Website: lowes
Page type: payment
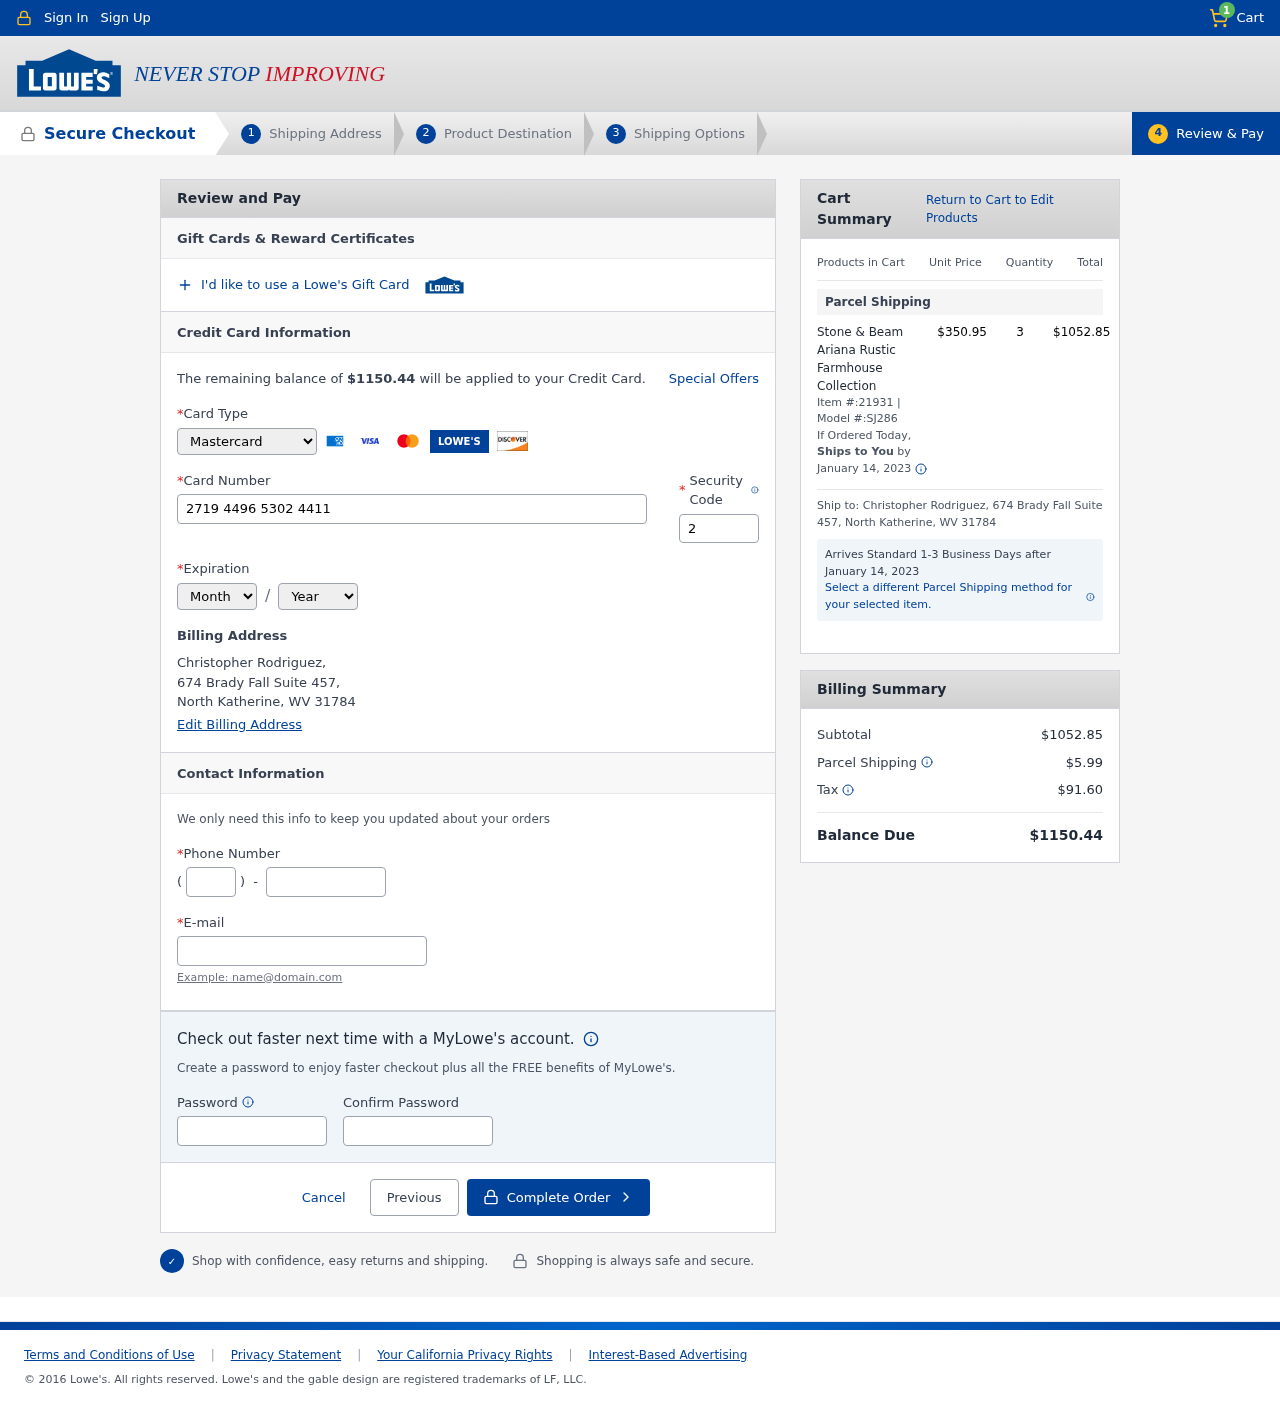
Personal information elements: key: PII_CARD_CVV
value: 266
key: PII_CARD_EXPIRY_MONTH
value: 04
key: PII_CARD_EXPIRY_YEAR
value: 29
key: PII_CARD_NUMBER
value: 2719 4496 5302 4411
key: PII_CARD_TYPE
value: Mastercard
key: PII_CITY_STATE_ZIP
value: North Katherine, WV 31784
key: PII_EMAIL
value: crodriguez@hotmail.com
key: PII_FULLNAME
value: Christopher Rodriguez,
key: PII_PHONE
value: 6919711752
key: PII_PHONE_AREA
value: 691
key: PII_STREET
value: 674 Brady Fall Suite 457
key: PII_STREET
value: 674 Brady Fall Suite 457,
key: PII_FULLNAME2
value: Christopher Rodriguez
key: PII_CITY
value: North Katherine
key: PII_STATE_ABBR
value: WV
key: PII_POSTCODE
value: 31784
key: PII_POSTCODE_FULL
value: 31784
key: PII_CITY_STATE
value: North Katherine, WV
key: PII_POSTCODE_NUMERIC
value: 31784
Product elements: key: PRODUCT1_NAME
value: Stone & Beam Ariana Rustic Farmhouse Collection
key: PRODUCT1_PRICE
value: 350.95
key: PRODUCT1_QUANTITY
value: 3
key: PRODUCT1_ITEM
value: Item #:21931
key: PRODUCT1_MODEL
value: Model #:SJ286
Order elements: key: ORDER_NUM_ITEMS
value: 1
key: ORDER_TOTAL
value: $1150.44
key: ORDER_SHIPPING_DATE
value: January 14, 2023
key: ORDER_SUBTOTAL
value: $1052.85
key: ORDER_SHIPPING_DATE2
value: January 14, 2023
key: ORDER_SHIPPING_COST
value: $5.99
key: ORDER_TAX
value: $91.60